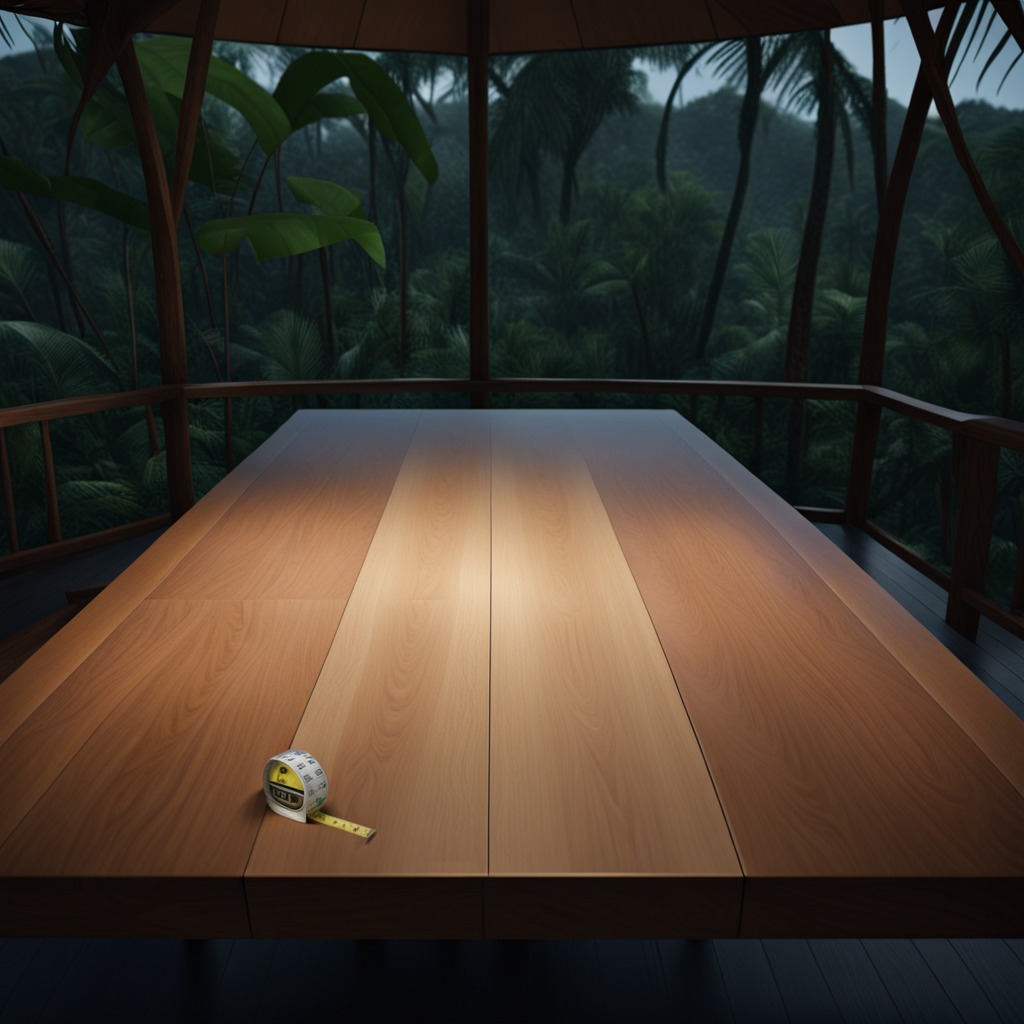
A measuring tape is lying on a clean wooden table inside a jungle field workshop tent at night dim ambient light soft shadows worn but